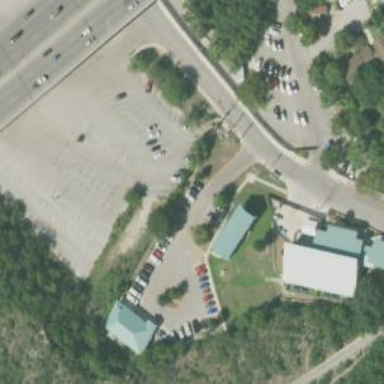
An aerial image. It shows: Animal shelter.